Aerial crown-view tile of a tropical tree (Barro Colorado Island, Panama), acquired 20250317:
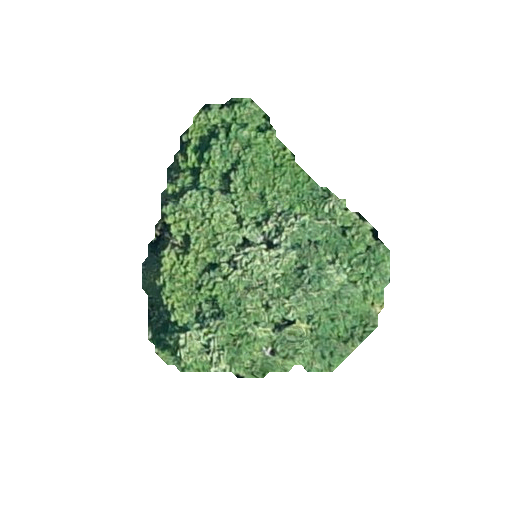
Species: Jacaranda copaia
GBIF accepted scientific name: Jacaranda copaia
Crown area: 71.537 m²